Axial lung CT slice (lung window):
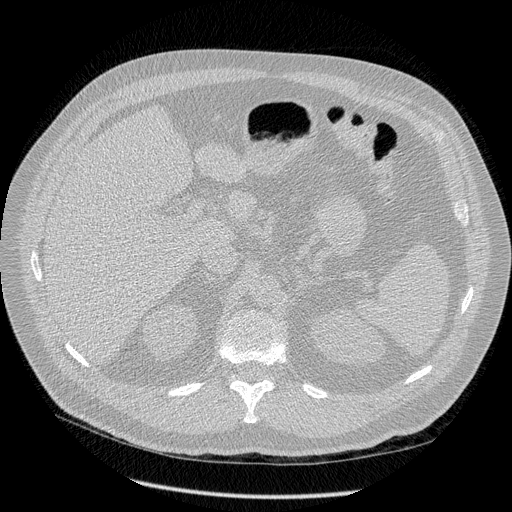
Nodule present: no